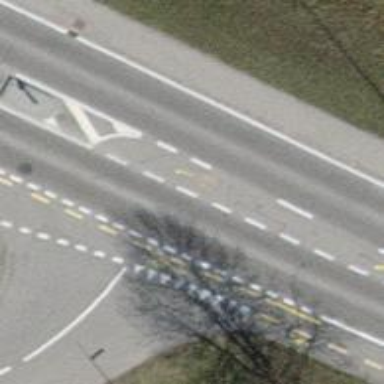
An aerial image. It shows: Cycleway.